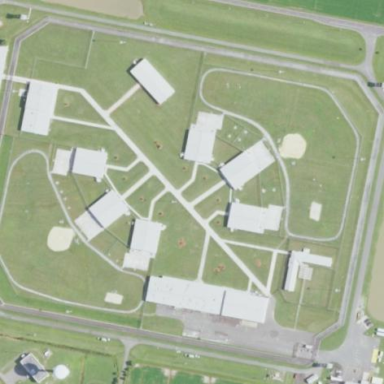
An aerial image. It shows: Prison.